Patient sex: M
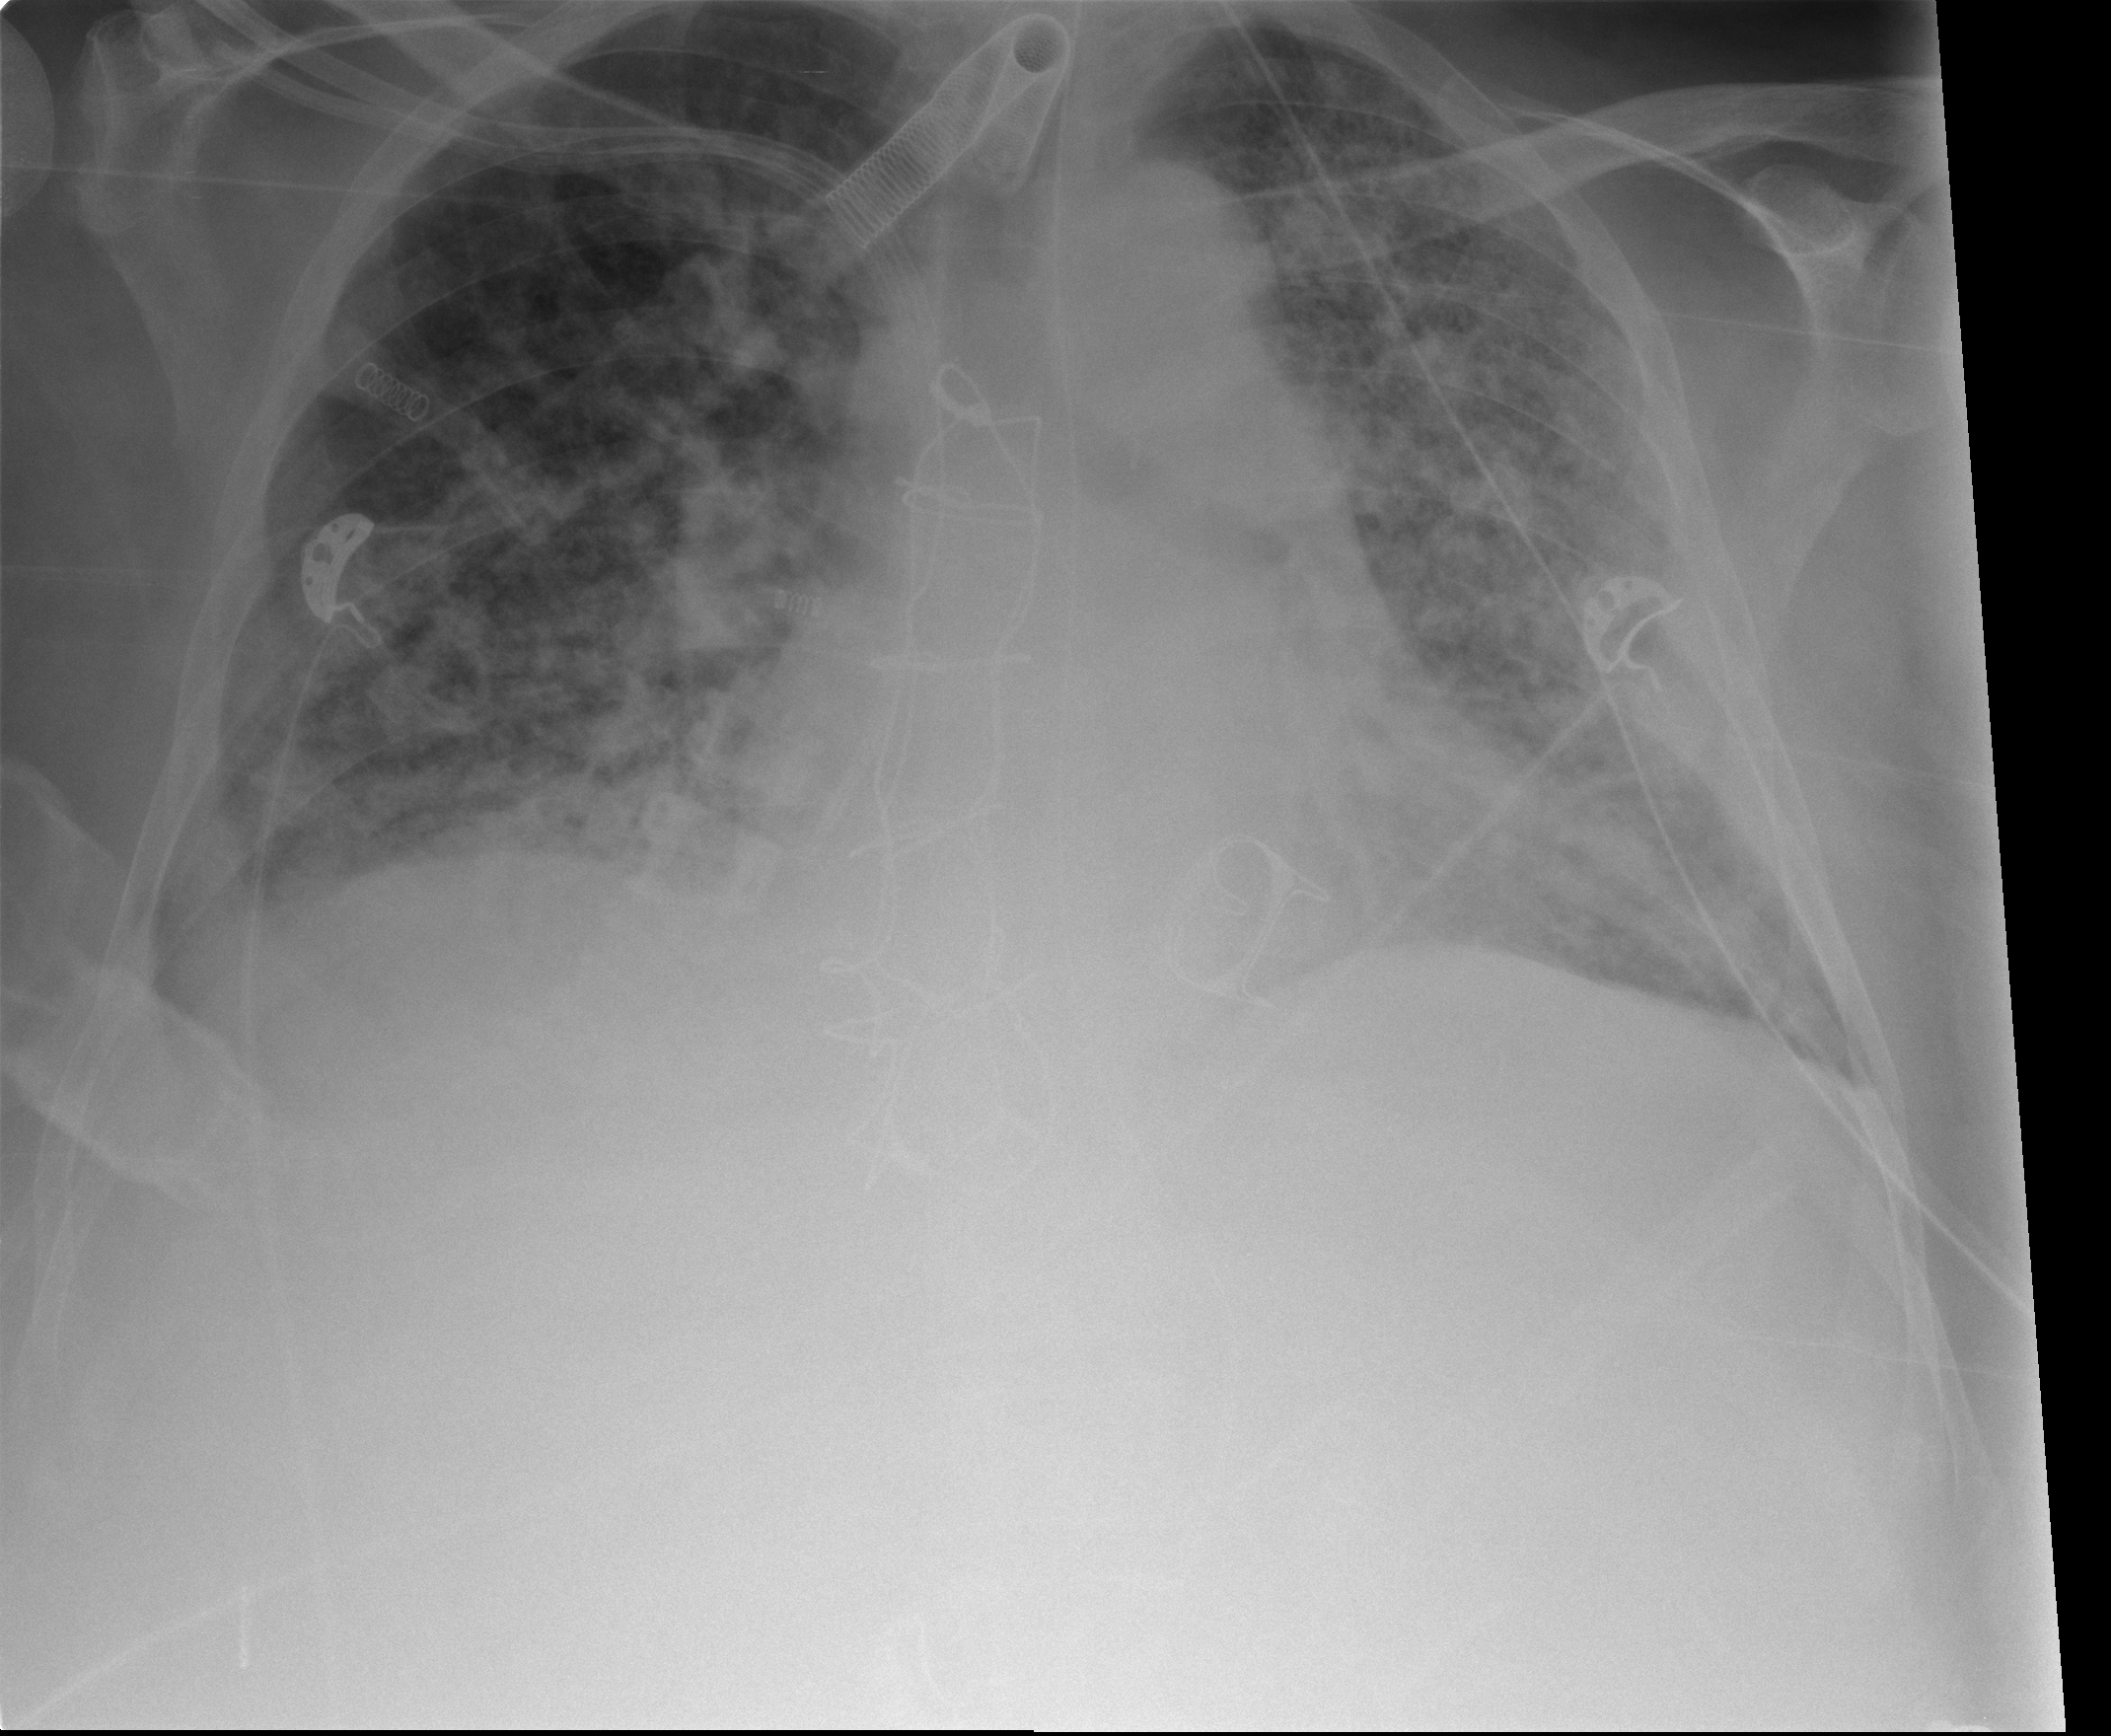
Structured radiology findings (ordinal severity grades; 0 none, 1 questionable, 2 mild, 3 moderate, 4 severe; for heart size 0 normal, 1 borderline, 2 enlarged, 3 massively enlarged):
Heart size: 2
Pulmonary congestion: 3
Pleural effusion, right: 0
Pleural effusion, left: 2
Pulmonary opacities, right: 3
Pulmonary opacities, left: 3
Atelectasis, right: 2
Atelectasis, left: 2